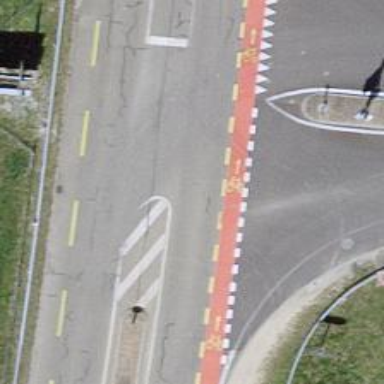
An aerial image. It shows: Secondary road with asphalt surface.